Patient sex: F
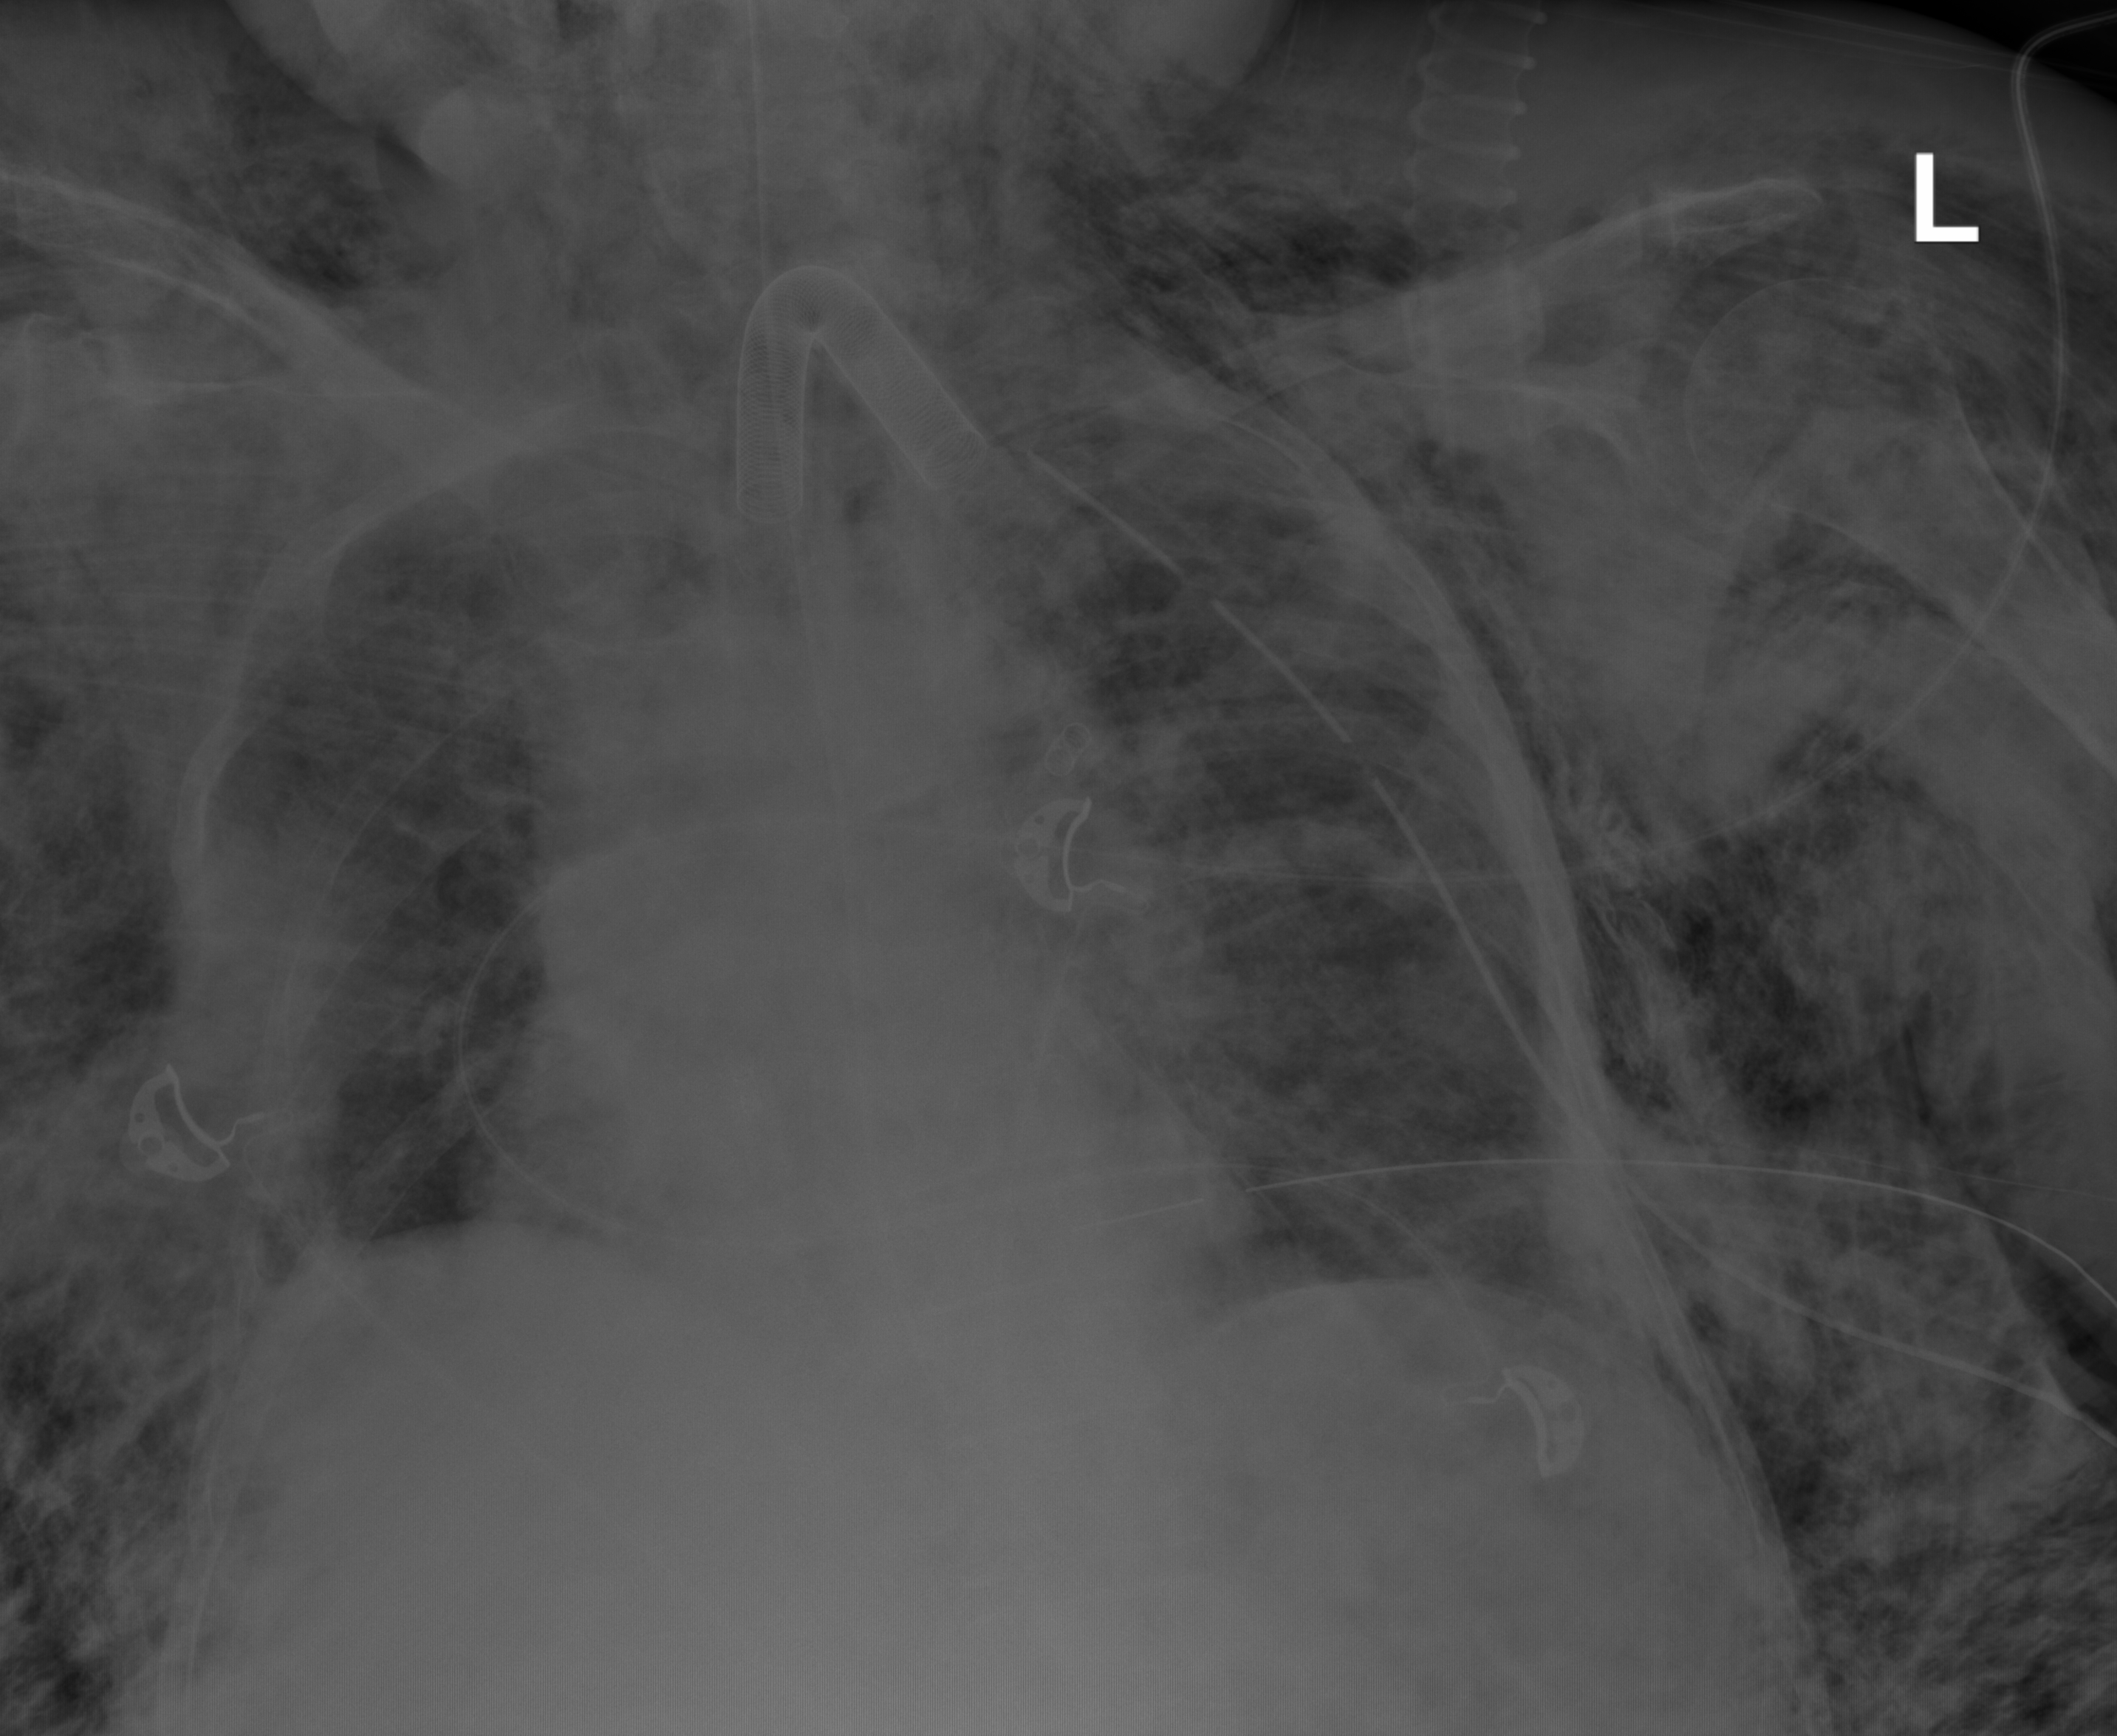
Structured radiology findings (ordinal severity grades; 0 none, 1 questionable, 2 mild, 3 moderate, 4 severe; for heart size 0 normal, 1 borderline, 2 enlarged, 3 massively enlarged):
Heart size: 2
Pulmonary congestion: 3
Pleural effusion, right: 0
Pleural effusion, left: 0
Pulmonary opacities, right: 2
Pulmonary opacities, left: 2
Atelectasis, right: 2
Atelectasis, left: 2